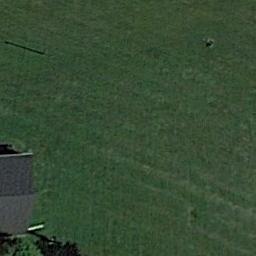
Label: meadow